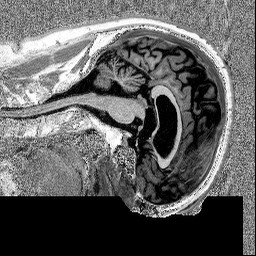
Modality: MP2RAGE
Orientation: sagittal
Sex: male